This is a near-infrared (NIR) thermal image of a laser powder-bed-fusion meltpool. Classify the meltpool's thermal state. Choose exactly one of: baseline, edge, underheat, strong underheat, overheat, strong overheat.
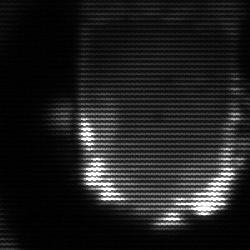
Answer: baseline